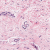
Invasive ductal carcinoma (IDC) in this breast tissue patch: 0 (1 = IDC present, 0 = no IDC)